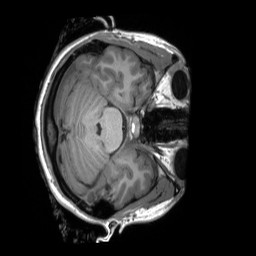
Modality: T1w
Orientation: axial
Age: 19
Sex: female
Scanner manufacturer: siemens
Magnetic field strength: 3 T
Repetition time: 2.3 s
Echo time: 0.00232 s